Field crop: tomato
Growth stage: 1
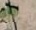
Species: solanum